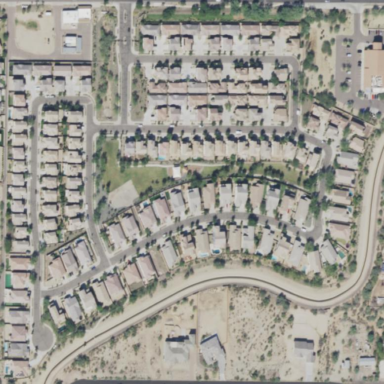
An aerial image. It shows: Gated residential area.